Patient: sex M, age 61
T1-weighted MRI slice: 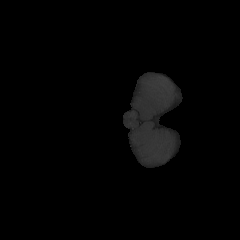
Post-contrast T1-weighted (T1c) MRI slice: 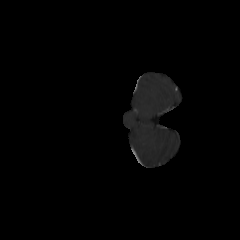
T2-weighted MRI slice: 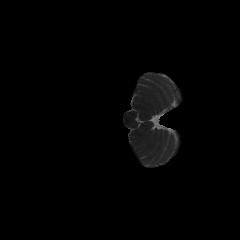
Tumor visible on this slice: no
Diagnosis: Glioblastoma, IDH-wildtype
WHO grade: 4